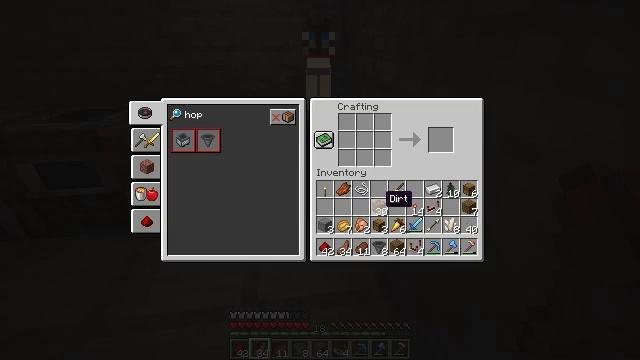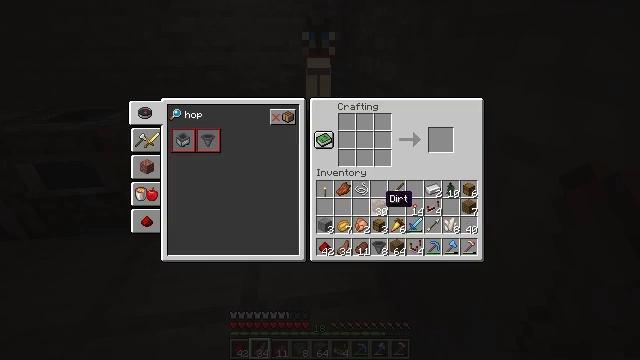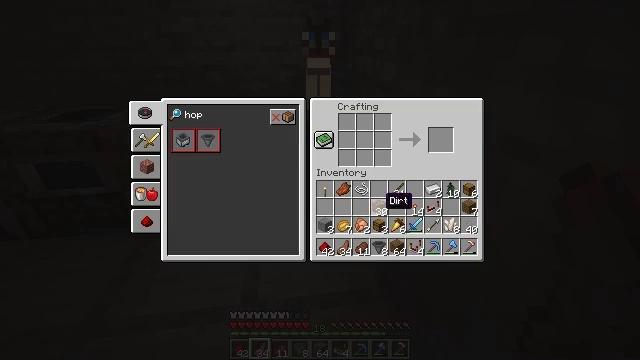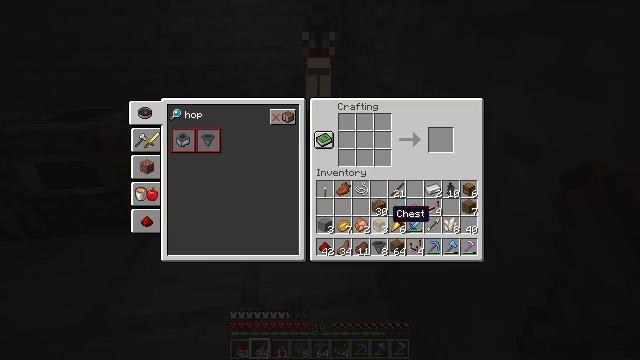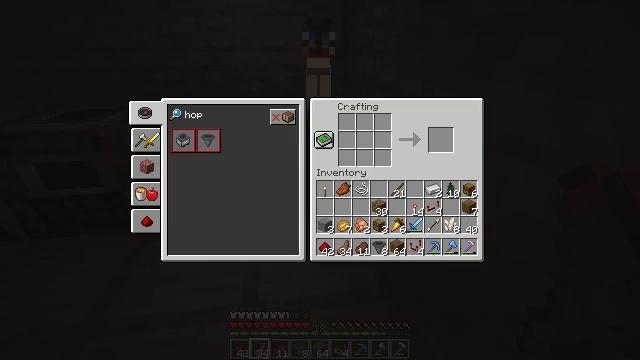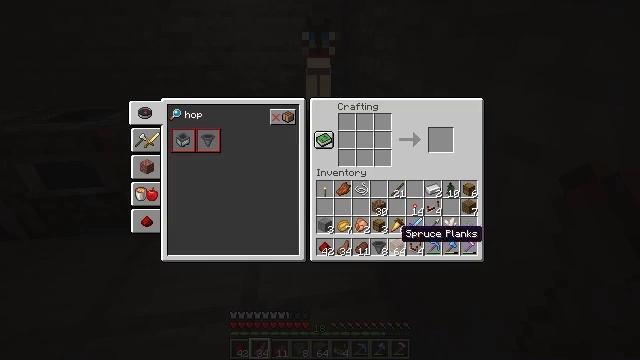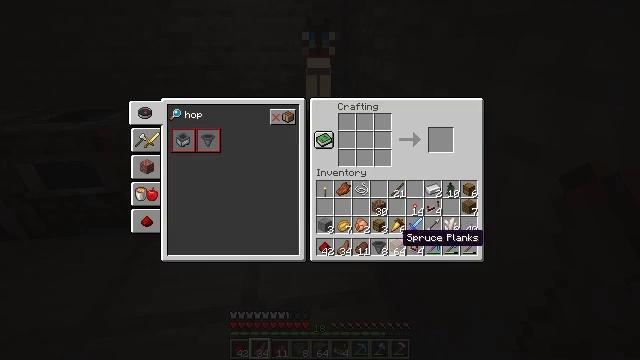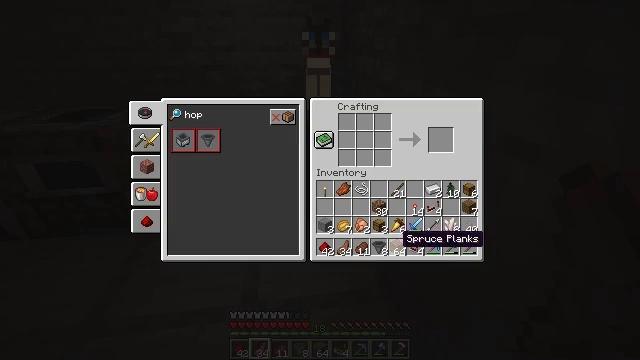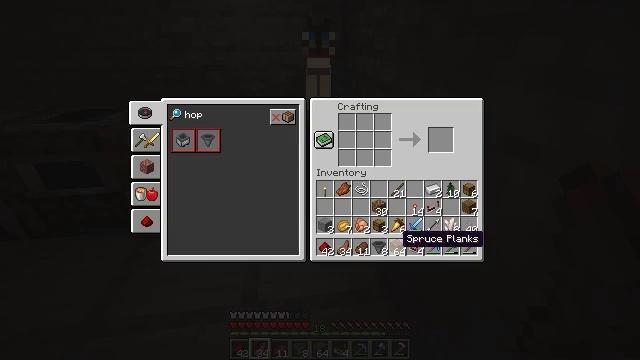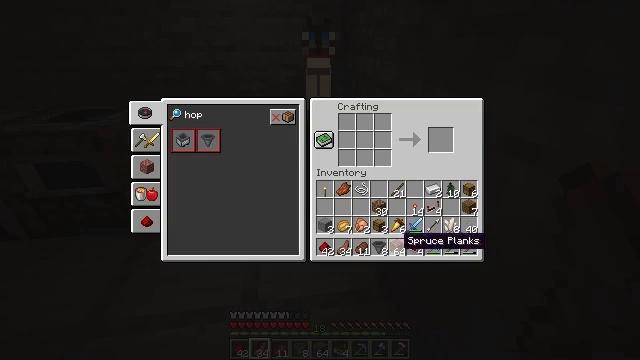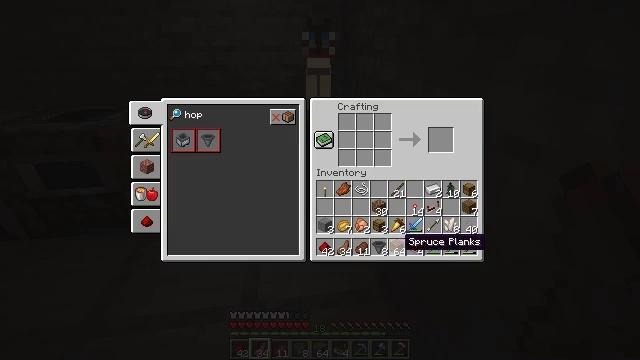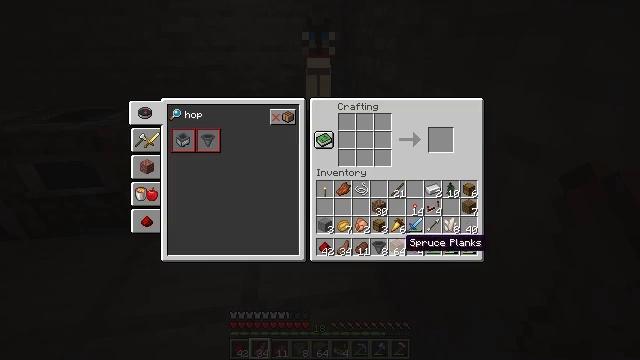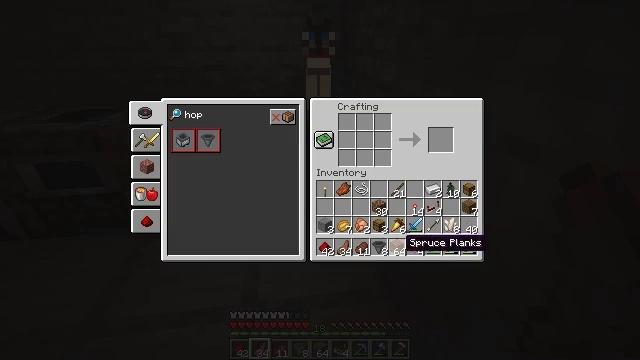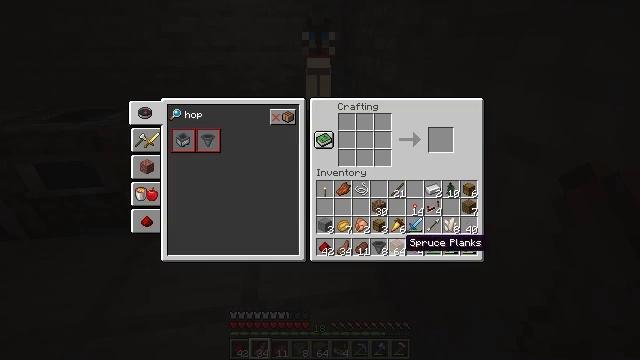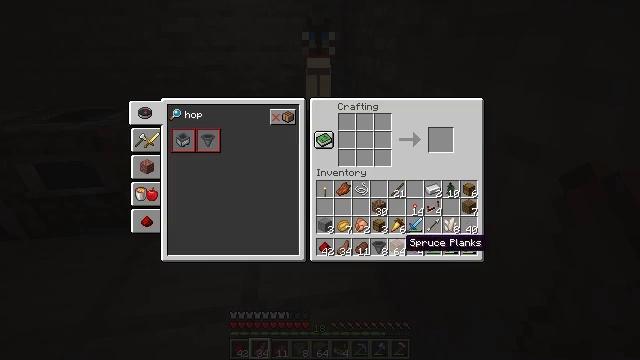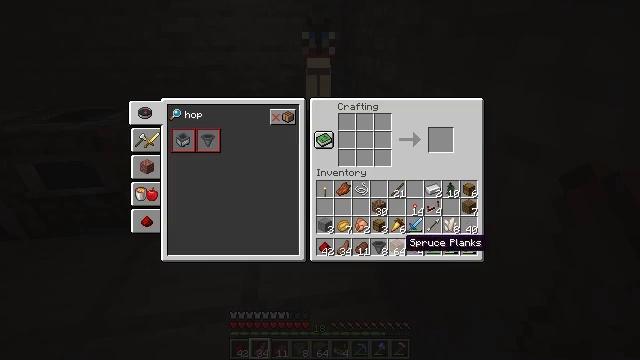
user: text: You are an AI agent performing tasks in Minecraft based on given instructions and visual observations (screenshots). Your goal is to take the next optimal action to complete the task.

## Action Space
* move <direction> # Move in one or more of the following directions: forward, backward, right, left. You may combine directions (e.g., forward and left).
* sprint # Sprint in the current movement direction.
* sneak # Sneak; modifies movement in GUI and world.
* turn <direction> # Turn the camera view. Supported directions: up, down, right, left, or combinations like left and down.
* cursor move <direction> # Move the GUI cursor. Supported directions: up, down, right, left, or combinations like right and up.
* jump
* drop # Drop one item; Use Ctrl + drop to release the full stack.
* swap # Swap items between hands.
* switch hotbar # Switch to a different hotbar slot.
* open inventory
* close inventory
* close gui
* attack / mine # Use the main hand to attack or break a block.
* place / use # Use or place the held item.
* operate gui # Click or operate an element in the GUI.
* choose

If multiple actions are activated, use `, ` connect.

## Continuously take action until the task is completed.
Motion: motion action
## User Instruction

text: Craft some spruce stairs.
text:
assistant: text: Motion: no_op
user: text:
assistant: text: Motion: no_op
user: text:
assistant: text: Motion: turn down
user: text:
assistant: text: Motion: turn right and down
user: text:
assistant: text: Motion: turn down
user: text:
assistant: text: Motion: no_op
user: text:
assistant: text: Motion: no_op
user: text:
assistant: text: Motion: no_op
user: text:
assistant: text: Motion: no_op
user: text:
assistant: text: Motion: no_op
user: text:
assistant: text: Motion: no_op
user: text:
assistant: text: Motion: no_op
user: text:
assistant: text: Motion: no_op
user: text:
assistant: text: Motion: no_op
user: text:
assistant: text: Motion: no_op
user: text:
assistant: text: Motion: no_op
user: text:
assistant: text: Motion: attack / mine
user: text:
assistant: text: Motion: attack / mine
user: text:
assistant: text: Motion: turn left and up
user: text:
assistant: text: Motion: turn left and up
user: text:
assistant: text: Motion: turn left and up
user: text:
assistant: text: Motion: turn up
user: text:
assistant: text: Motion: turn up
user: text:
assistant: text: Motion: turn up
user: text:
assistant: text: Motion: no_op
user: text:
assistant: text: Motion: no_op
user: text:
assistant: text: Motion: no_op
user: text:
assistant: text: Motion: no_op
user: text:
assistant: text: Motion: no_op
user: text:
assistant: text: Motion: no_op